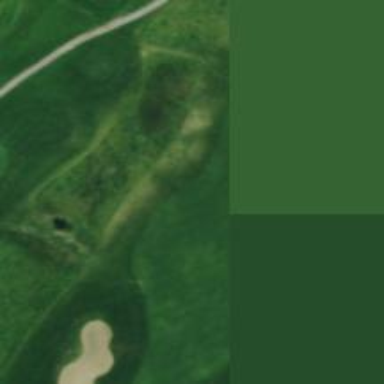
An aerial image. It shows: View of golf hole.